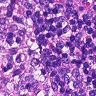
Metastatic tissue present: no